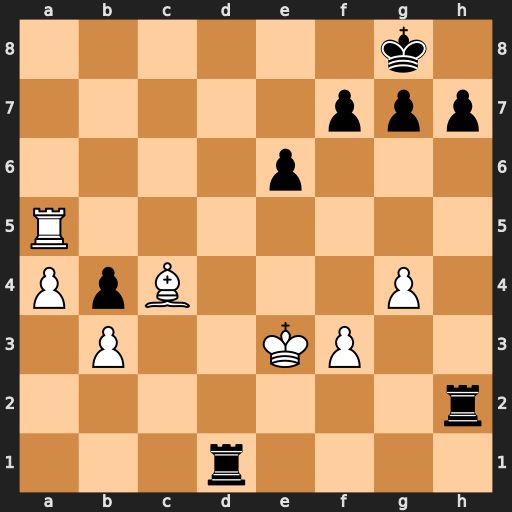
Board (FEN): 6k1/5ppp/4p3/R7/PpB3P1/1P2KP2/7r/3r4
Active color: w
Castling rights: -
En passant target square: -
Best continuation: Ra8+ Rd8 Rxd8#